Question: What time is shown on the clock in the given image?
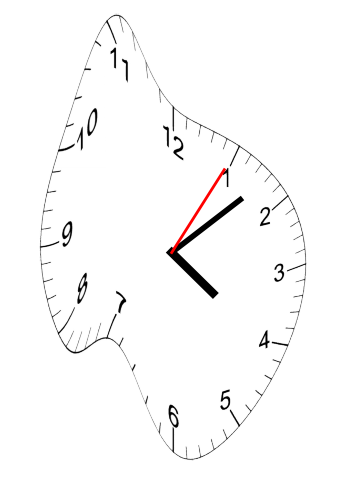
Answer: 04:08:05